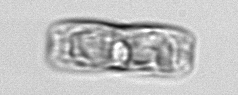
Label: pennate_morphotype1